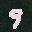
Label: 9